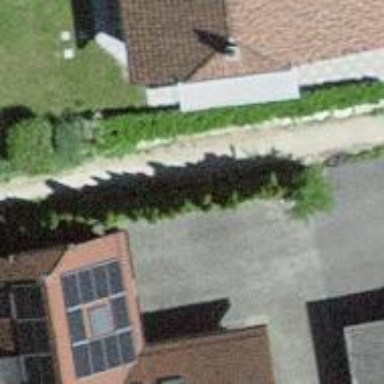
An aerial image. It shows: Path.